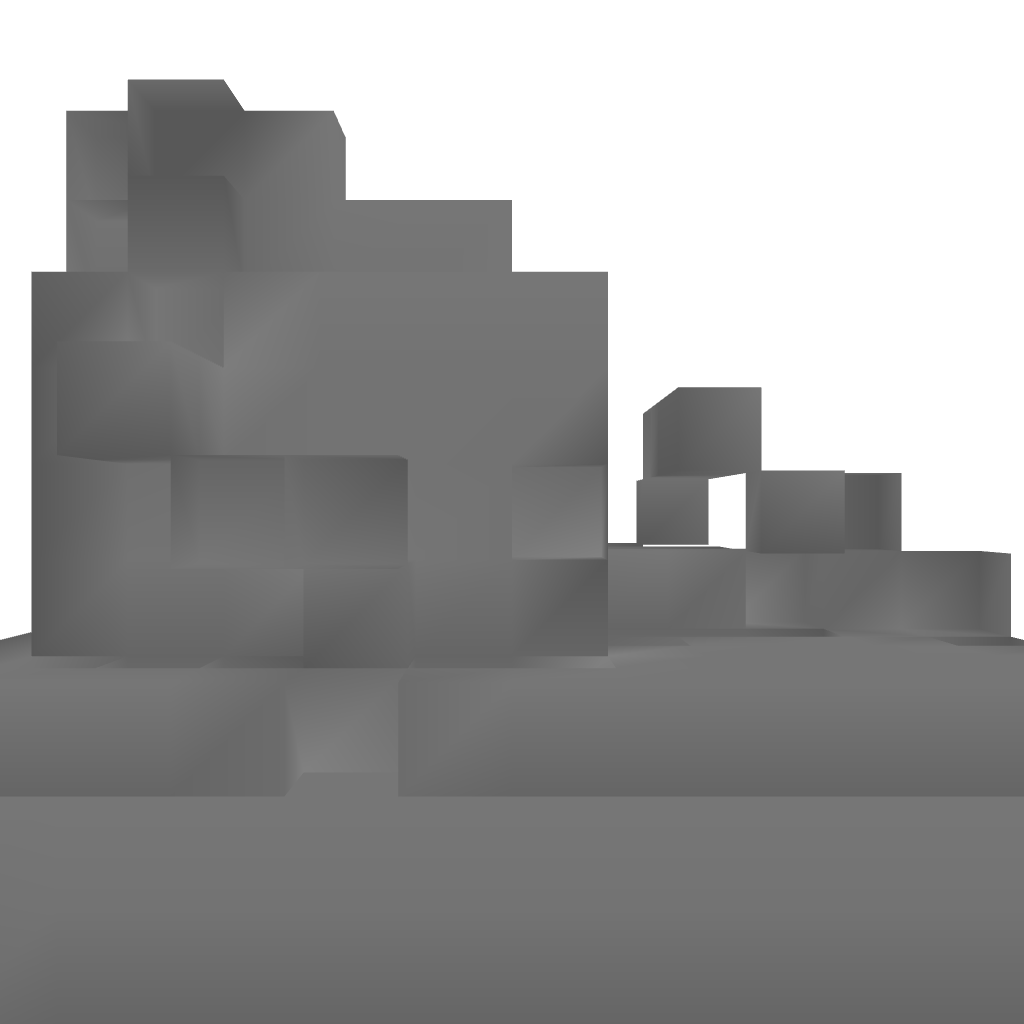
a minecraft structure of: Modern bathroom bad low quality